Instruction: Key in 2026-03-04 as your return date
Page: home
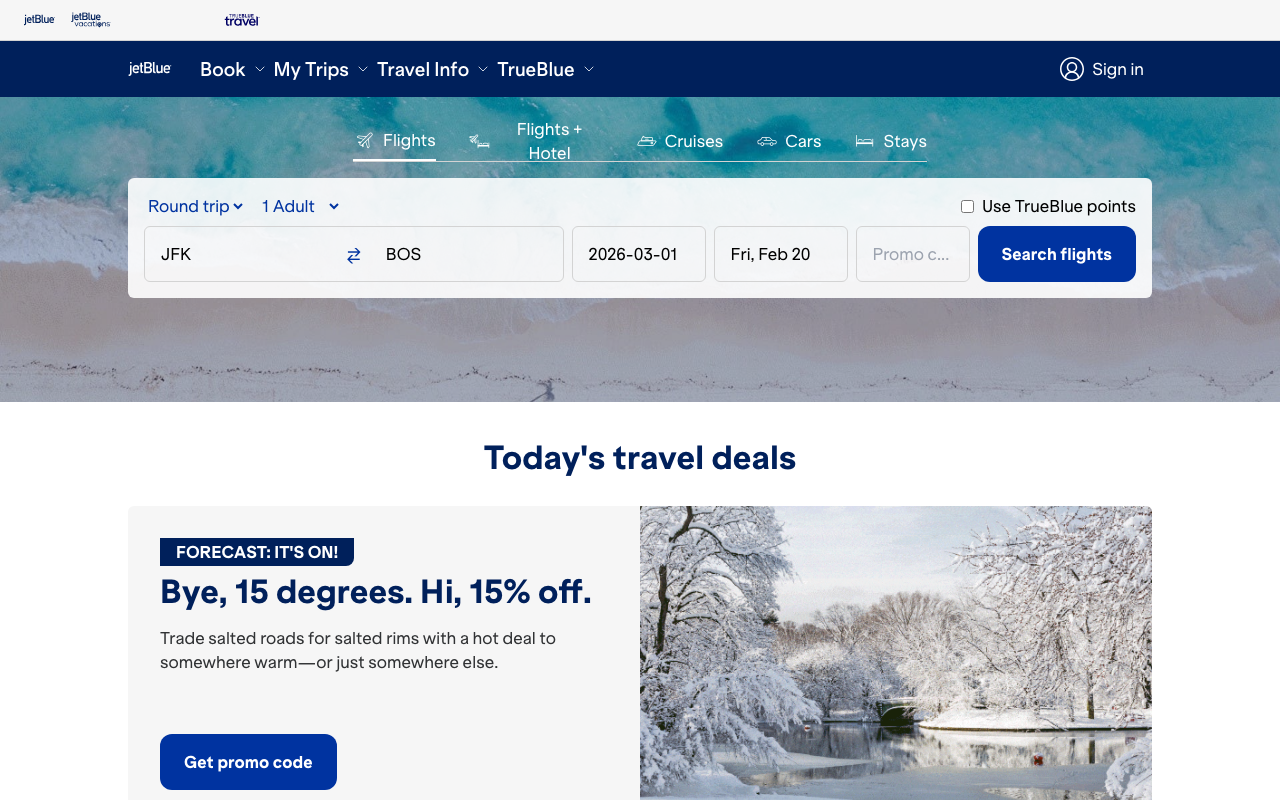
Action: type